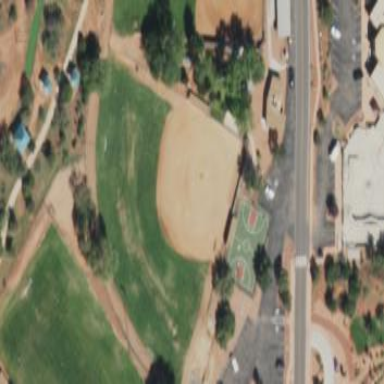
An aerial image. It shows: Softball pitch for leisure land activities.